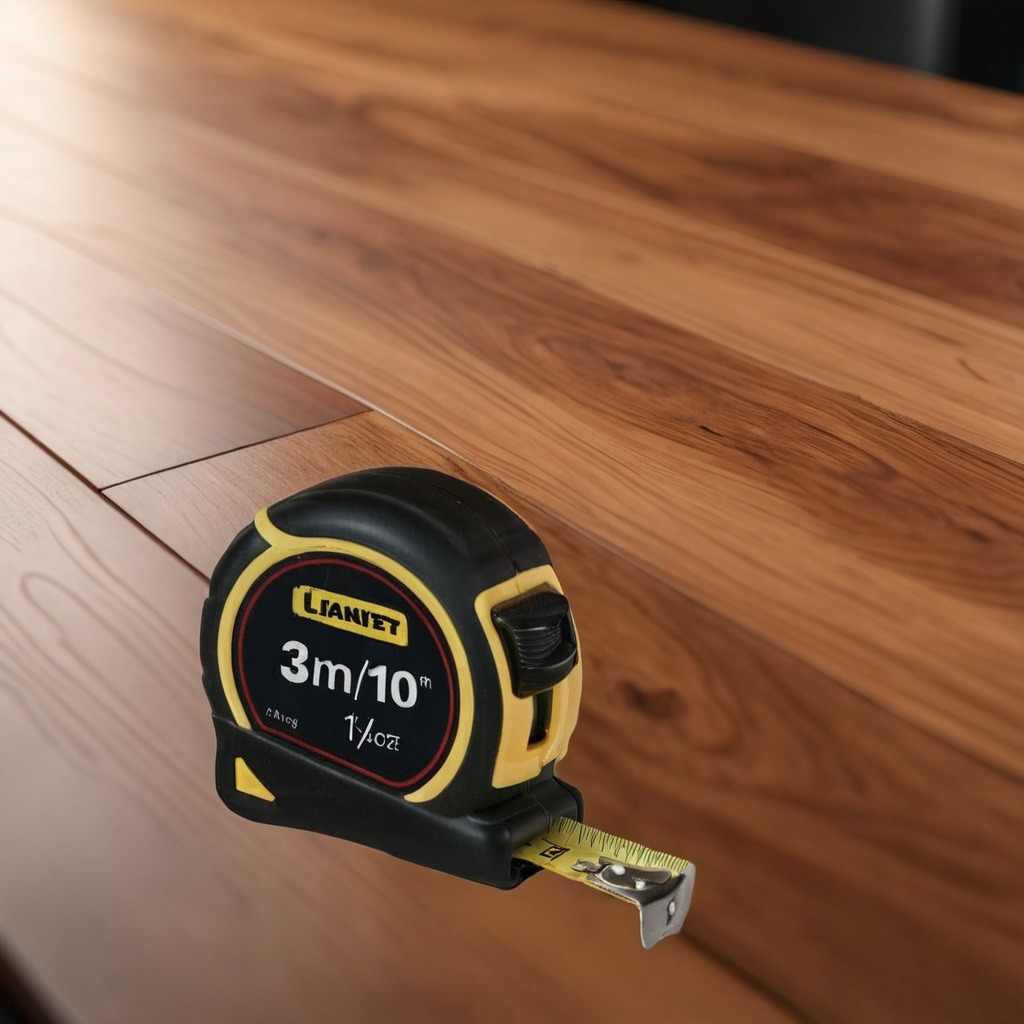
A measuring tape lies on the wooden table in a carpentry studio rich wood textures side lighting.